Field crop: maize
Growth stage: 2
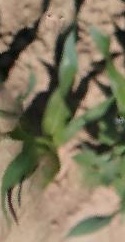
Species: maize